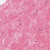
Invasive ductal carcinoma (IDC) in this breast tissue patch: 0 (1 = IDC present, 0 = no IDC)